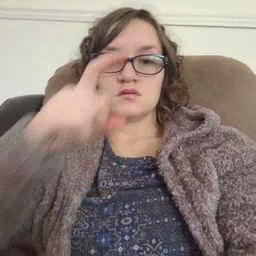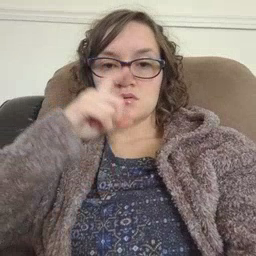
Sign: doll